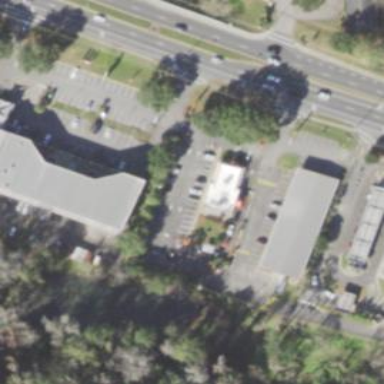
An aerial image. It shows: Commercial building.